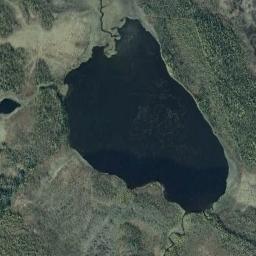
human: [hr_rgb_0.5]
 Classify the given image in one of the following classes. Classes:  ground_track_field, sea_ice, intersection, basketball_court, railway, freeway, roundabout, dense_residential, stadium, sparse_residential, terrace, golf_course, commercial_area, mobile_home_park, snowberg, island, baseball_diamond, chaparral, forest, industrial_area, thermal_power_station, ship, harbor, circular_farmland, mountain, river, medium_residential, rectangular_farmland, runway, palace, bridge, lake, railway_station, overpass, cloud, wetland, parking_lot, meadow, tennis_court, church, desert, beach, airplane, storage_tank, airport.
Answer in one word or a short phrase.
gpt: lake